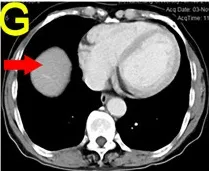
CECT, HE, and Immunohistochemistry for Case 2. (G) The reduction of the intrahepatic mass after 5 months of treatment.
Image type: radiology (ct)